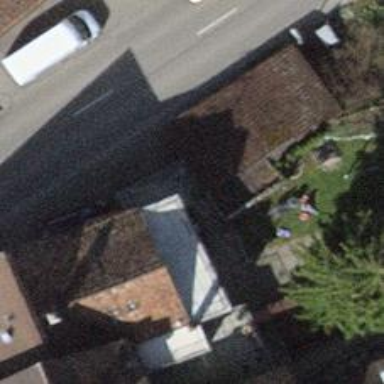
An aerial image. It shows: Shed building.